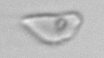
Label: detritus_transparent